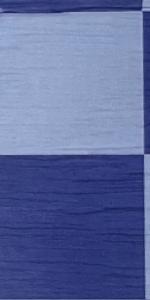
Label: Empty